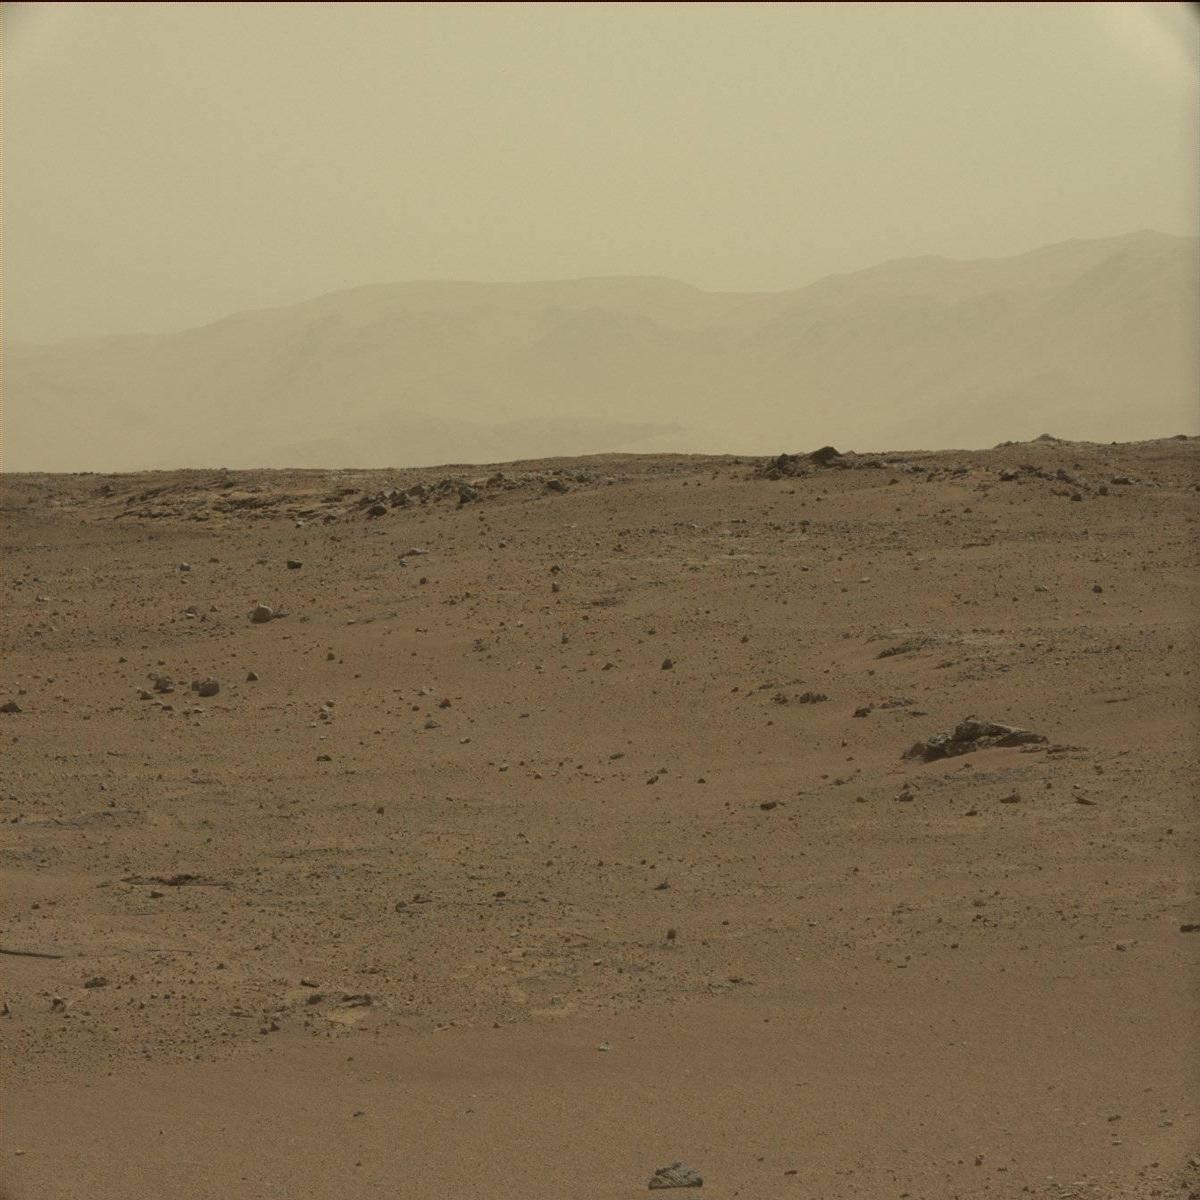
Terrain classes present: Bedrock, Ridge, Rock, Sand / Soil, Sky